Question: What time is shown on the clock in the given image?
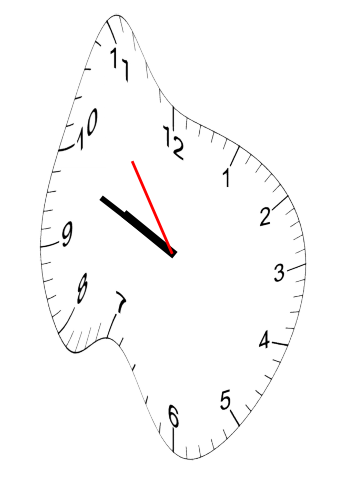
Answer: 09:48:54